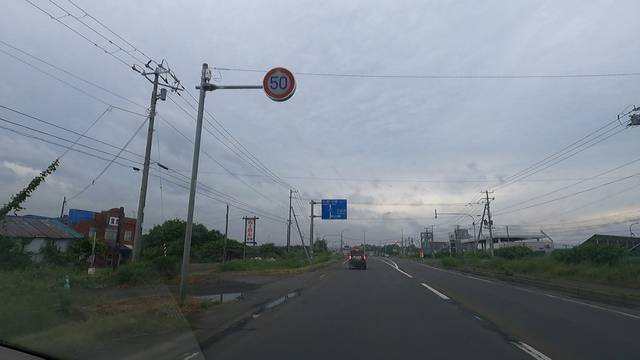
Region: Japan
Coordinates: 43.217, 141.338